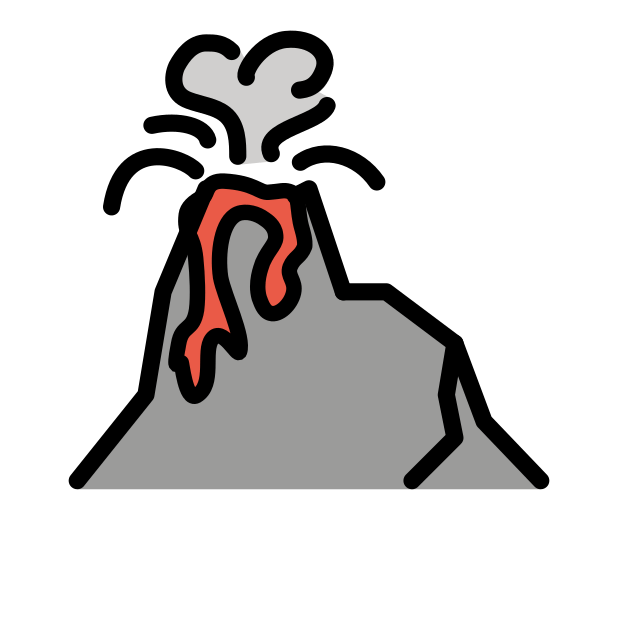
Emoji: 🌋
Name: volcano
Unicode: 0x1f30b